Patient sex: M
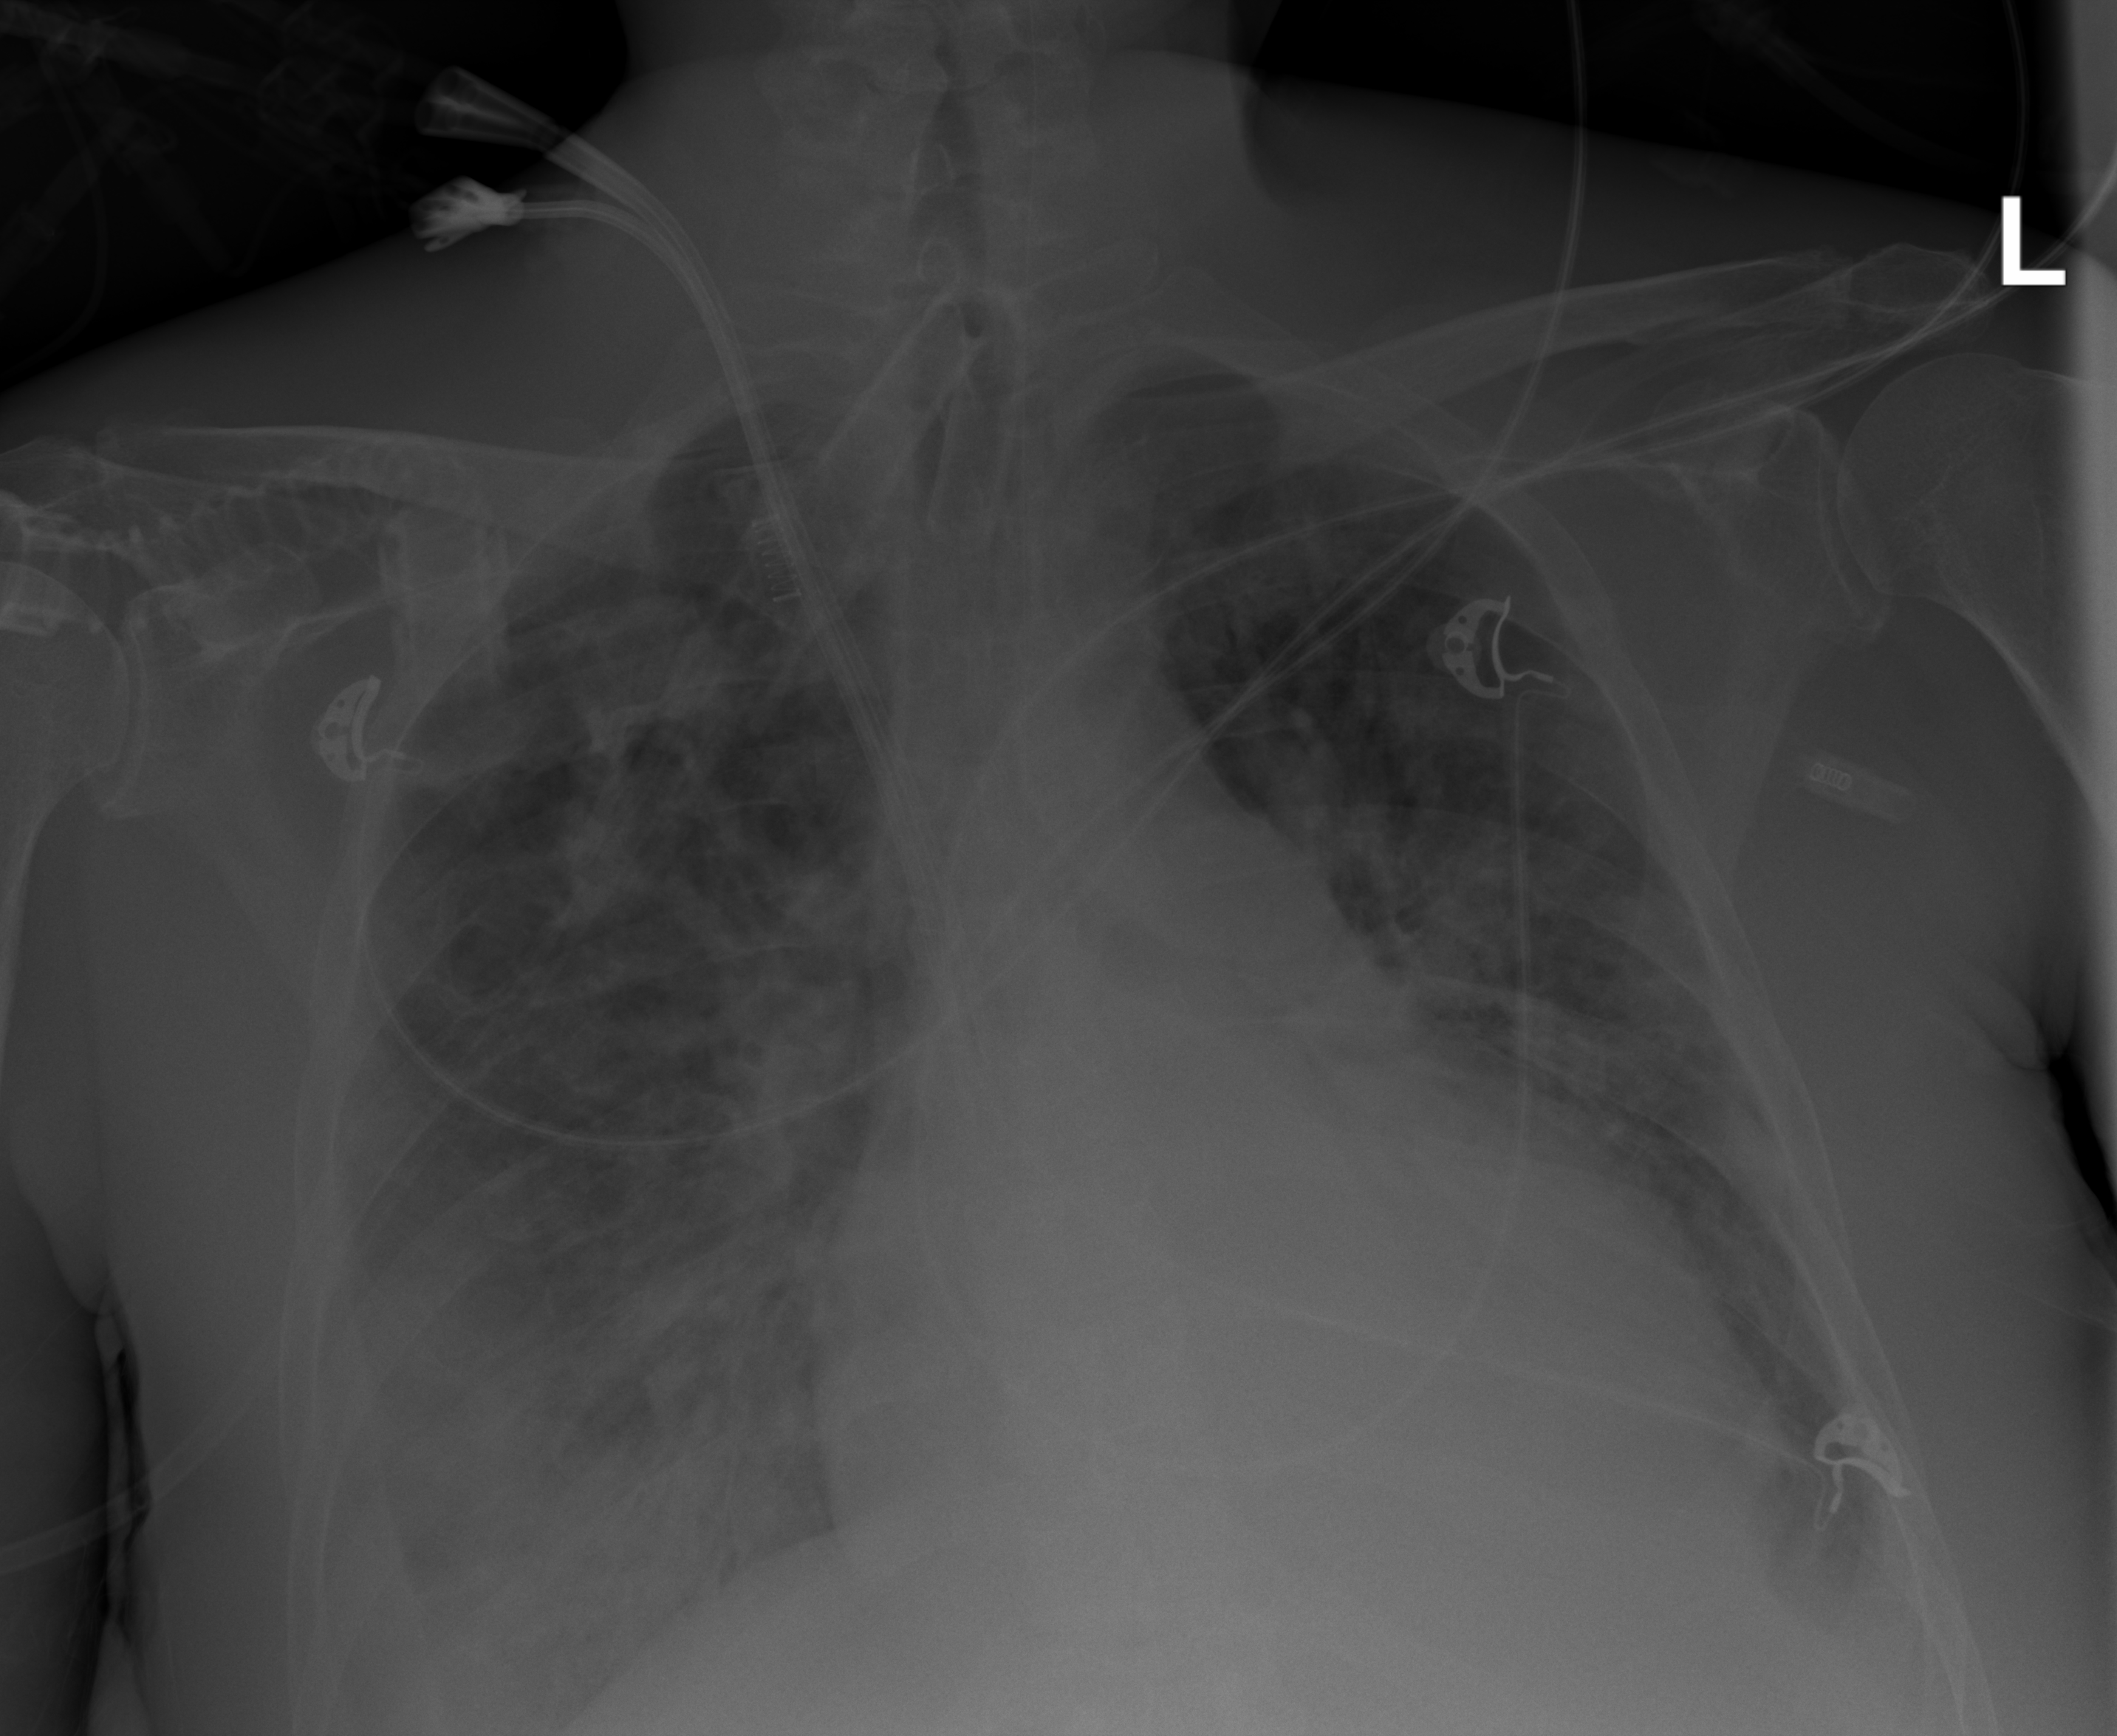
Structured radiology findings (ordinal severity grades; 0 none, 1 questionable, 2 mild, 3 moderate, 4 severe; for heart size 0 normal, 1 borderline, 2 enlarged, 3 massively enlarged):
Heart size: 2
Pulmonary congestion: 3
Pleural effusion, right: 2
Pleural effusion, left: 2
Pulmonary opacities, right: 3
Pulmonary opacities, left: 2
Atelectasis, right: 2
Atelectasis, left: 2